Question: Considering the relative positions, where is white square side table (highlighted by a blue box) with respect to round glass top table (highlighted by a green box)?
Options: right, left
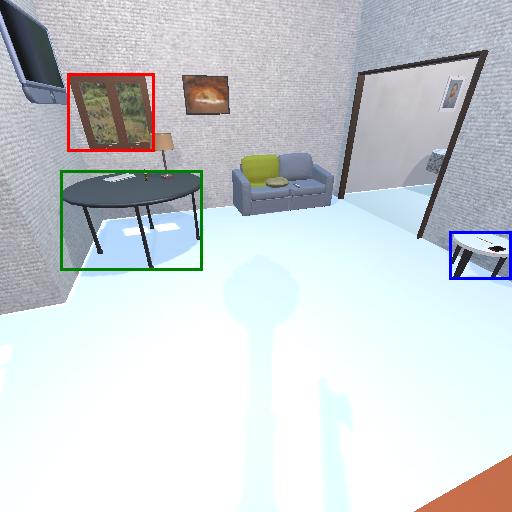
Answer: right